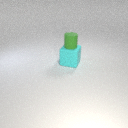
small green rubber cylinder above large cyan rubber cube